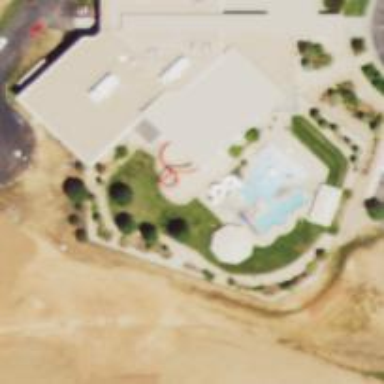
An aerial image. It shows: Water slide attraction.